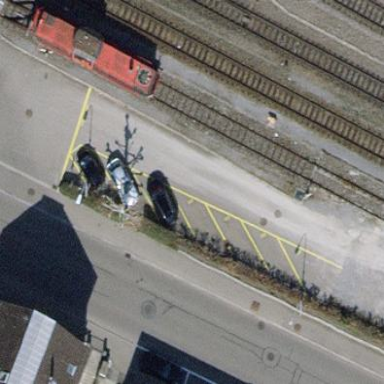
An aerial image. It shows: Parking area with surface.